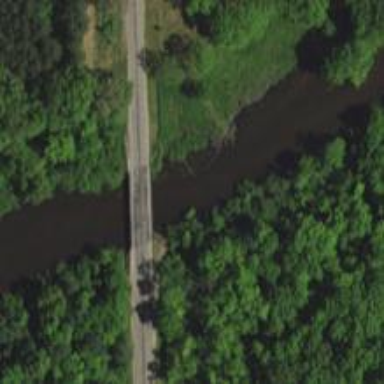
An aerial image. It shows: Residential road passing over beam bridge.